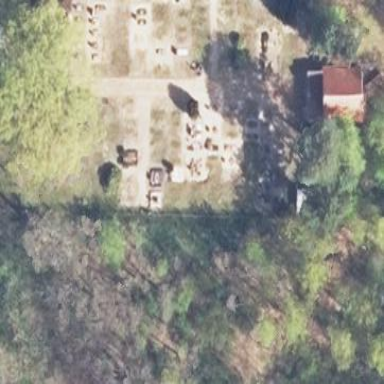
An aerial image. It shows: Cemetery.